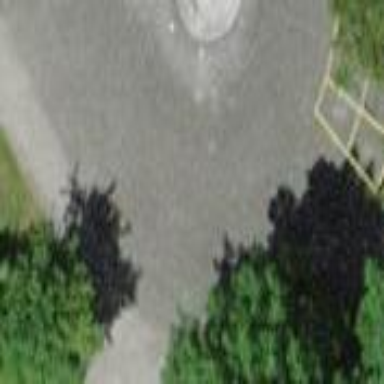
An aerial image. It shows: Pedestrian road paved with paving stones.